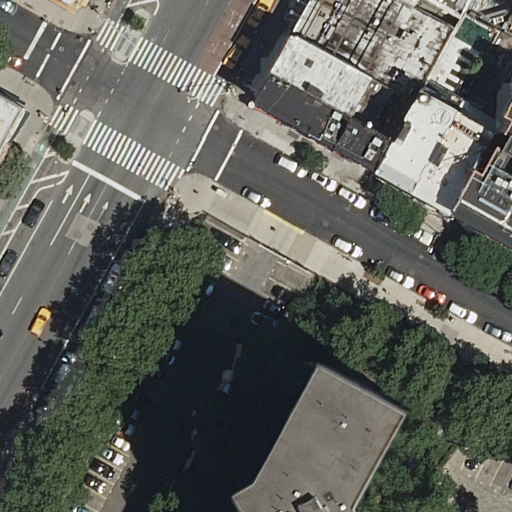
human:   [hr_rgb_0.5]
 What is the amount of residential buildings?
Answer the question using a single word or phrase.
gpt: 10

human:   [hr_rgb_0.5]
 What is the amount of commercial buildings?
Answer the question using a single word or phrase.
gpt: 0

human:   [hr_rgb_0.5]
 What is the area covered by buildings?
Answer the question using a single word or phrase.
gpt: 2212m2

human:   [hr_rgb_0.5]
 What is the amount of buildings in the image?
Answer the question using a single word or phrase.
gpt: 10

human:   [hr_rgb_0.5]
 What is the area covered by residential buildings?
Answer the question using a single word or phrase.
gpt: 2212m2

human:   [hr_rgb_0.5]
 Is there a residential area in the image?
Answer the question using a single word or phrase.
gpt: yes

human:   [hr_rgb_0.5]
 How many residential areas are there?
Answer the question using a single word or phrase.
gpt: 1

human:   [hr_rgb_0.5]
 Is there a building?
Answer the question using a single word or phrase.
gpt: yes

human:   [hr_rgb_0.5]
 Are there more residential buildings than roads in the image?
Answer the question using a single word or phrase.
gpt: yes

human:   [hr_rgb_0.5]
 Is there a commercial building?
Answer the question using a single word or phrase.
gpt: no

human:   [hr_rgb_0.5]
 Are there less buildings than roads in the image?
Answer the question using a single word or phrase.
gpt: no

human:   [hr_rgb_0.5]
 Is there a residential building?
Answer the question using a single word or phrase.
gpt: yes

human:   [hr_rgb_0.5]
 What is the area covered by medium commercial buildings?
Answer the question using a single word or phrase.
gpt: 0m2

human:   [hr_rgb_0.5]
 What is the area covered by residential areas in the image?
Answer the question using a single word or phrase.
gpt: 194m2

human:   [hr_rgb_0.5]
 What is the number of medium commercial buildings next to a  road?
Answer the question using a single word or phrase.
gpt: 0

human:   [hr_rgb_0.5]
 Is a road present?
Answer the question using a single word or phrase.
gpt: yes

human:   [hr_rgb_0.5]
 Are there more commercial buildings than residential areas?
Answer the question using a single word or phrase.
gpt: no

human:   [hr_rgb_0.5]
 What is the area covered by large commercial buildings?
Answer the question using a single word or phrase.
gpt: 0m2

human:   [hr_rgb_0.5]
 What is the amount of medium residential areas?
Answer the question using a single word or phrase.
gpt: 1

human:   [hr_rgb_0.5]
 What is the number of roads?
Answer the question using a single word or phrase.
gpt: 6

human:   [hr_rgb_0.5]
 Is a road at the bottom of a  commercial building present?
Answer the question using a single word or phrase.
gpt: no

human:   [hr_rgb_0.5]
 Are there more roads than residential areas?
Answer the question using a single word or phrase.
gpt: yes

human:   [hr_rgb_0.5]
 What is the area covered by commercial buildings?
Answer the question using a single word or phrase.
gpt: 0m2

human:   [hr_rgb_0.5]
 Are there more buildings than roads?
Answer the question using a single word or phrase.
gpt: yes

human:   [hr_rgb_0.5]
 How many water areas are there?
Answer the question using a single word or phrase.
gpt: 0

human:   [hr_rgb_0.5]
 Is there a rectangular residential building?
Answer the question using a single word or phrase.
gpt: yes

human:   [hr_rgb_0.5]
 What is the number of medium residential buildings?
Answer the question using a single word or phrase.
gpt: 7

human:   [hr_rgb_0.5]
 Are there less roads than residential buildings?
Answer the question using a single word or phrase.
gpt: yes

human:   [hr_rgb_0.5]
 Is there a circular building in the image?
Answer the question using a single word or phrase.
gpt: no

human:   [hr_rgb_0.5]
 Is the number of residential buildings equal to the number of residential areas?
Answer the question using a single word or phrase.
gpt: no

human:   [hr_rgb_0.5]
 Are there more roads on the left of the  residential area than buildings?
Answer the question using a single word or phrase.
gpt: no

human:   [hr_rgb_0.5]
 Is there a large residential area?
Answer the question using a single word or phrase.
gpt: no

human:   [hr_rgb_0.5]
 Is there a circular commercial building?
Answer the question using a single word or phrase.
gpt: no

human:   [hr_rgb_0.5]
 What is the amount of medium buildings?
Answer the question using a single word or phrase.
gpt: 7

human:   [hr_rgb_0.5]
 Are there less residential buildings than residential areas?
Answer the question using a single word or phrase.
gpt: no

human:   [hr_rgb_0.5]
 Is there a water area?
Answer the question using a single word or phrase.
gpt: no

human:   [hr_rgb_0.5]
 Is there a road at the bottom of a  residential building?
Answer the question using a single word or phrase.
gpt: yes

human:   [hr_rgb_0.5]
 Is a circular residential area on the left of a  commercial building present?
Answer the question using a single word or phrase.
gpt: no

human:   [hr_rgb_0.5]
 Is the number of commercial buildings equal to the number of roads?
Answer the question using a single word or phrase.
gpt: no

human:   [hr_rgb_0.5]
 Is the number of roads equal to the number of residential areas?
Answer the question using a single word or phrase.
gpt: no

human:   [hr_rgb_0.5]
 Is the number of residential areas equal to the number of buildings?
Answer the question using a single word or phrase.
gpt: no

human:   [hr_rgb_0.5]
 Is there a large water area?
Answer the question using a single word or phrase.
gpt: no

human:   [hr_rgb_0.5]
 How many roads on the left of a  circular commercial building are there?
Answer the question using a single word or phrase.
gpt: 0

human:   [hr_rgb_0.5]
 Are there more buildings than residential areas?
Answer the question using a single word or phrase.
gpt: yes

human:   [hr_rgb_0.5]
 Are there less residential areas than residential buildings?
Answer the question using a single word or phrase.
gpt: yes

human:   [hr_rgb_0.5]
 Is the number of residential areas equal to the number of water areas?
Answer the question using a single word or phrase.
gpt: no

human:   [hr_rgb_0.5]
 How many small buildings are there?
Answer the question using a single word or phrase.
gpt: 2

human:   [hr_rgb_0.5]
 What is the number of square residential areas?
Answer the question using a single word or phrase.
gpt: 0

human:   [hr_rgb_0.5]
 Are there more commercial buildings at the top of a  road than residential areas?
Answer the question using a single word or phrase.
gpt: no

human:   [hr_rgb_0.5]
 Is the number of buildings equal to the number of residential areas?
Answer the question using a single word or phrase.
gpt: no

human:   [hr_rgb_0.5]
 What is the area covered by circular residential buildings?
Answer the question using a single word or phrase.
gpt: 0m2

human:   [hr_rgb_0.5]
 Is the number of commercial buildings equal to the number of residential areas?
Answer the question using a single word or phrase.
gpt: no

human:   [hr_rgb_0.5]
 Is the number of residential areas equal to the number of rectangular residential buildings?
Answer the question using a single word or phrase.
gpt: no

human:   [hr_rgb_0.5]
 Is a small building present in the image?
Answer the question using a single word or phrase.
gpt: yes

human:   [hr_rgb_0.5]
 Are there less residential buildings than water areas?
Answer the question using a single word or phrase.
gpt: no

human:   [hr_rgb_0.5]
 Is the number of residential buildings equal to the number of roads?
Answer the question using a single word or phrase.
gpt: no

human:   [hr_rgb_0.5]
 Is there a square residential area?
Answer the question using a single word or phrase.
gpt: no

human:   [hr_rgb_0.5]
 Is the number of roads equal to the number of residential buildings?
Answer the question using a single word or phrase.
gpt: no

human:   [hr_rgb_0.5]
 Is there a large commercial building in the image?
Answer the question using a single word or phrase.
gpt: no

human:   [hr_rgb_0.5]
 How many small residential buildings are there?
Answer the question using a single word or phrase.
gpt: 2

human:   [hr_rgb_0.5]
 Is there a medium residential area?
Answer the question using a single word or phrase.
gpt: yes

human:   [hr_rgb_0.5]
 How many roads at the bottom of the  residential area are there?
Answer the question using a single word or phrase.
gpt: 0

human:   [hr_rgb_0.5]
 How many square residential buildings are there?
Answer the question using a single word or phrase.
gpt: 0

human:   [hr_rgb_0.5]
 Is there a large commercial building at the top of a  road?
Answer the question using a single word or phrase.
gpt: no